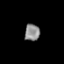
Tissue: prostate
Cell type: Myeloid cells
Senescence score: 0.3276
Nuclear area (px): 252
Mean DAPI intensity: 137.81